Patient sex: M
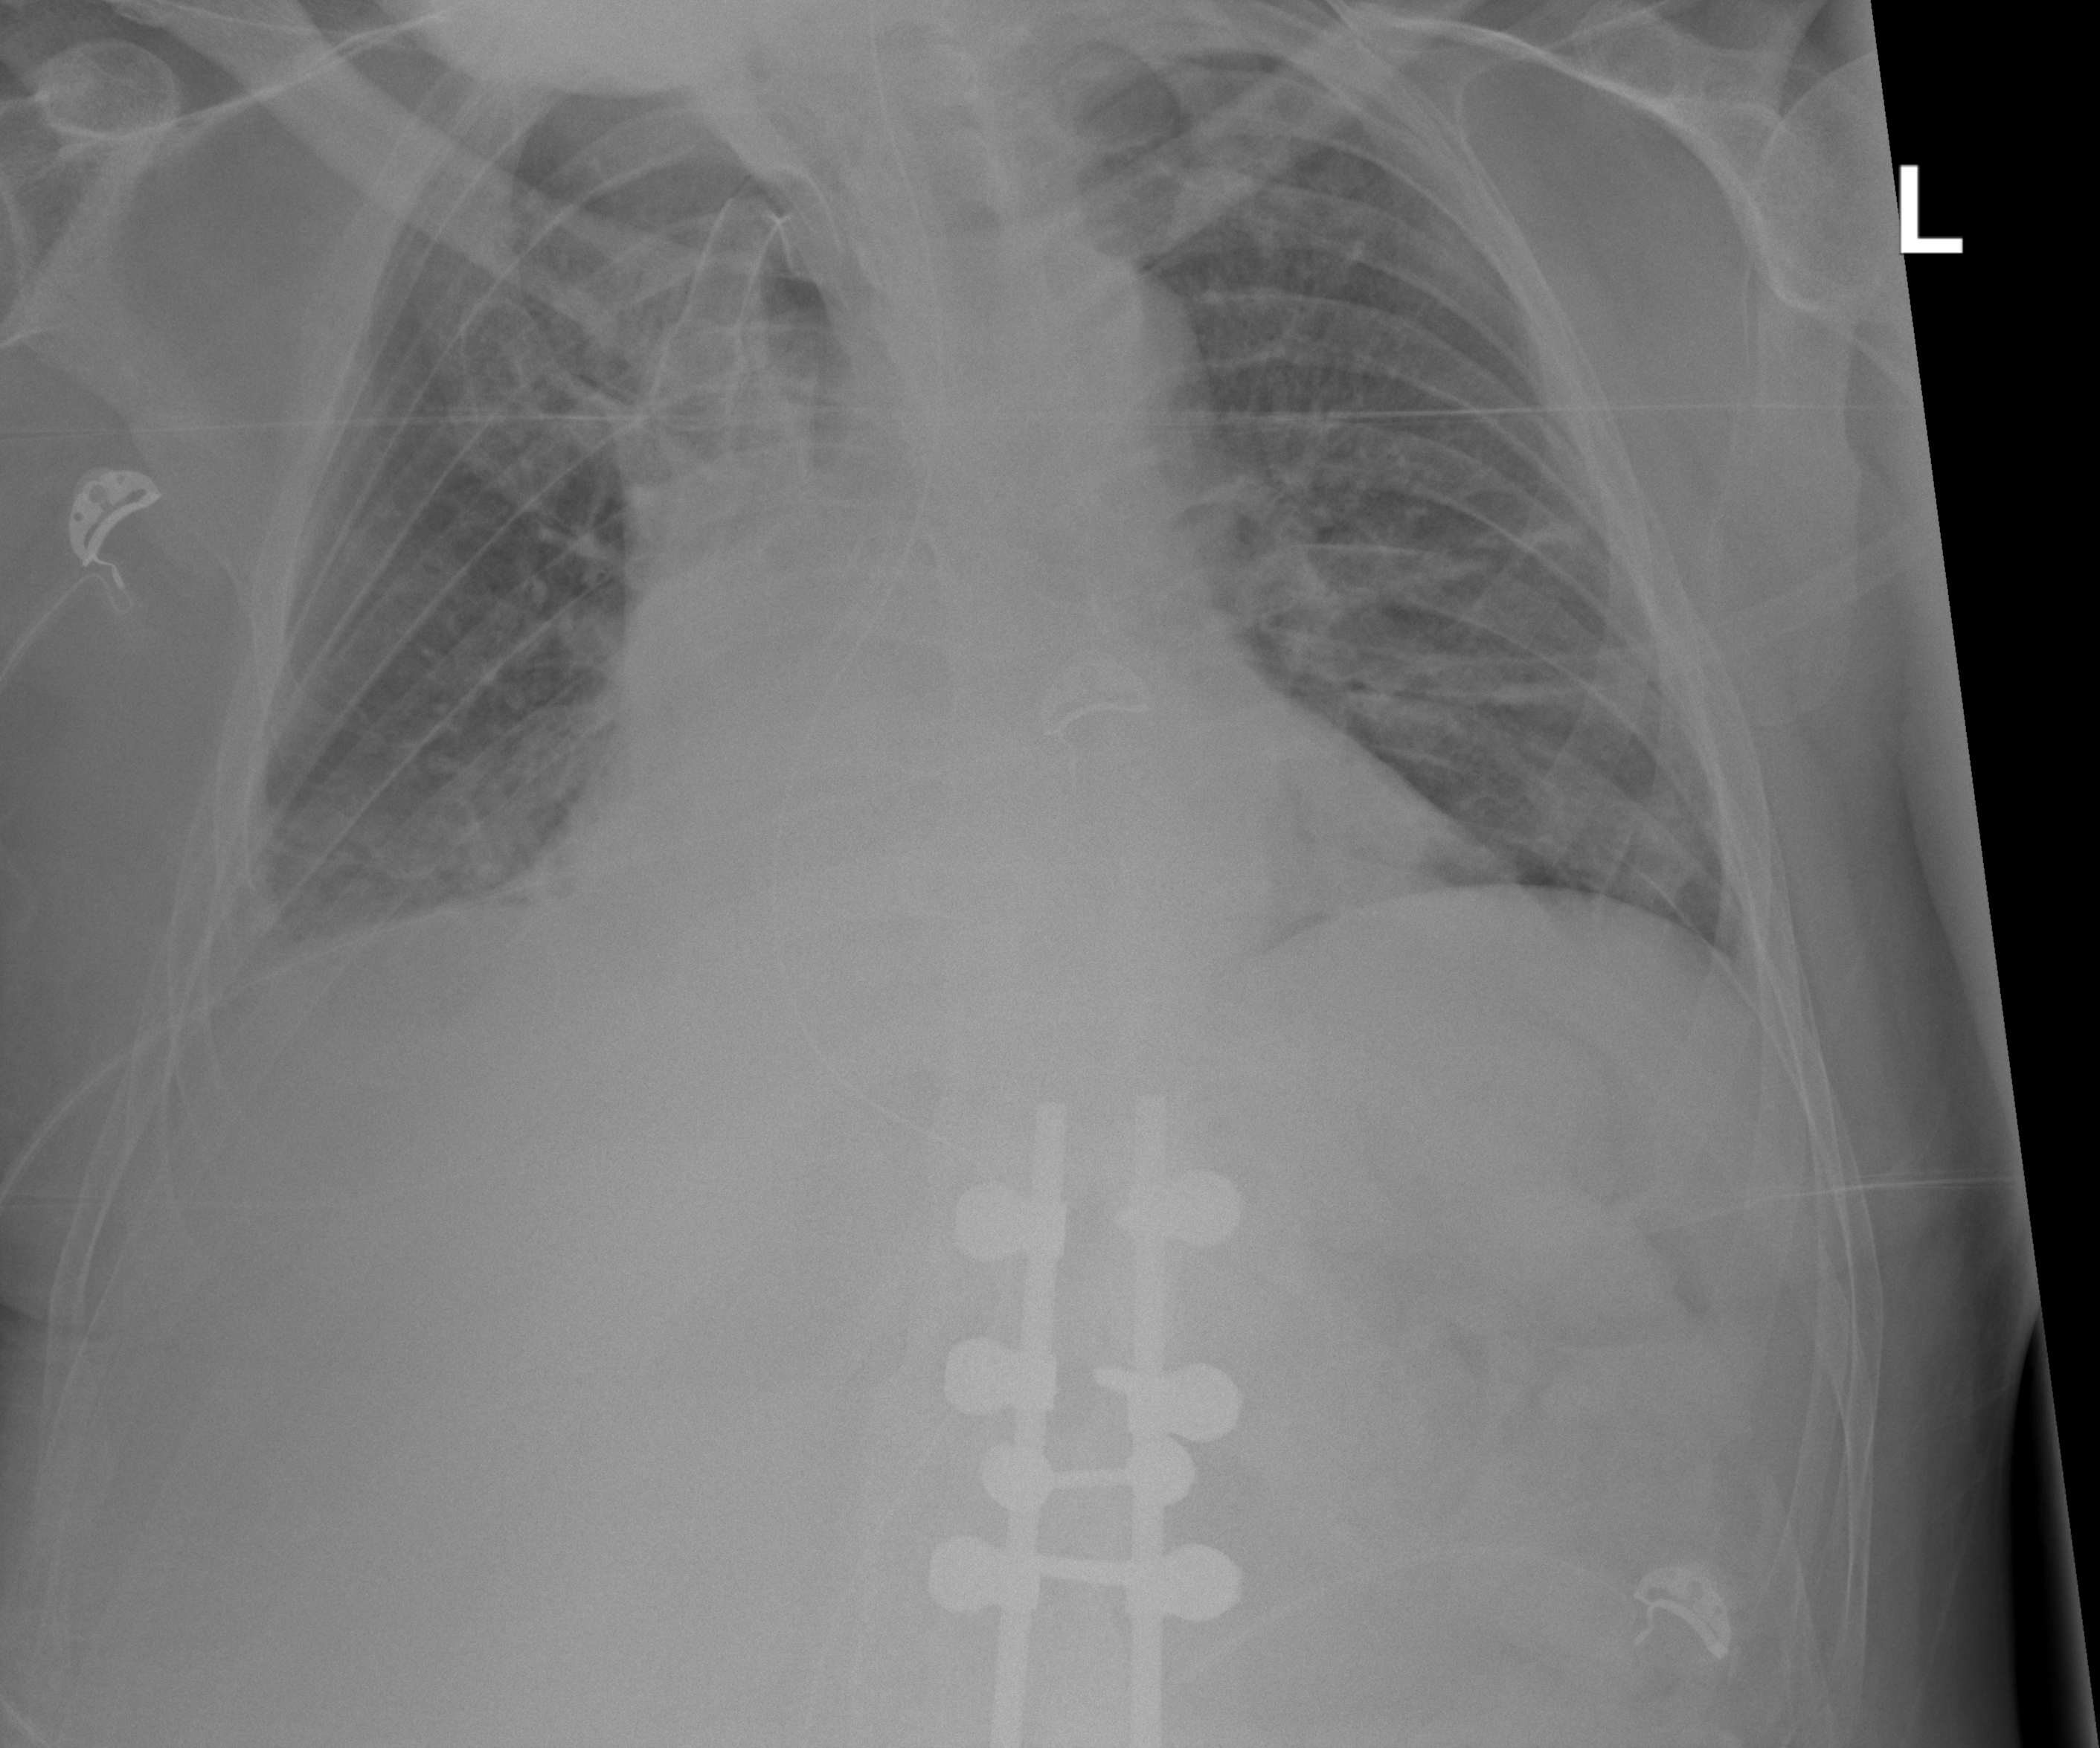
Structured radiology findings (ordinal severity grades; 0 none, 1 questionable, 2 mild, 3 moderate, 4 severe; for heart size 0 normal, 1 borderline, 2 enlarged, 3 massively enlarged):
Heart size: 2
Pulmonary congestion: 3
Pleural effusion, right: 2
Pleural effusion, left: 0
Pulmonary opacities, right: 2
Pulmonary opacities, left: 2
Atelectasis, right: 2
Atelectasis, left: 2